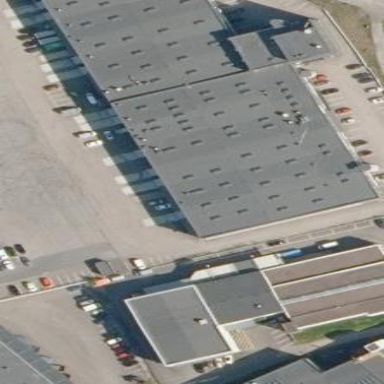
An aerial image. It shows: Warehouse.